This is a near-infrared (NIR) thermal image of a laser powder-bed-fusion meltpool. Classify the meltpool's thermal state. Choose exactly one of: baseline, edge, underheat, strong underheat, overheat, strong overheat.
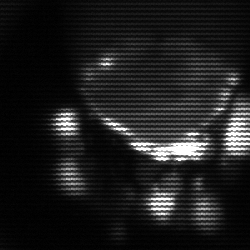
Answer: edge